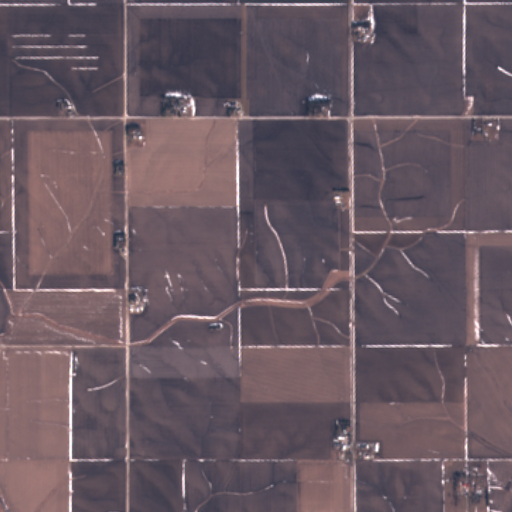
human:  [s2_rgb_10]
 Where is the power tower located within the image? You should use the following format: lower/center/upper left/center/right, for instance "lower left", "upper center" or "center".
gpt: The power tower is located in the left of the image.
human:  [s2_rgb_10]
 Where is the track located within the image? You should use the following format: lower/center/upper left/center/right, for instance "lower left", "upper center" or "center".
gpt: There is no track in the image.